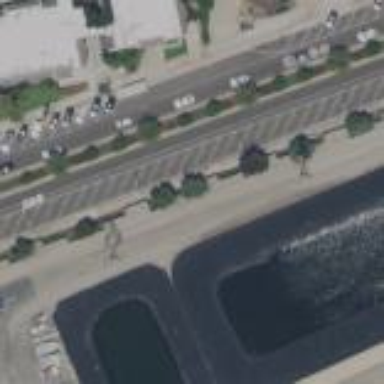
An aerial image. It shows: Asphalt parking lane.